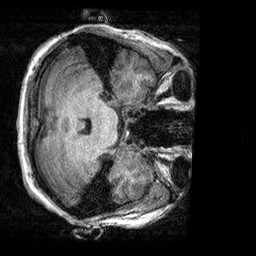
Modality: T1w
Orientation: axial
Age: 33
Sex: male
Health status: healthy
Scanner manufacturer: siemens
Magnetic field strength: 3 T
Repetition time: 2.3 s
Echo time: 0.00303 s